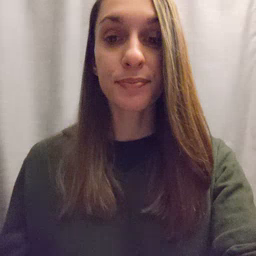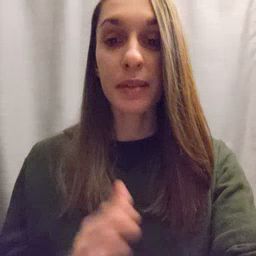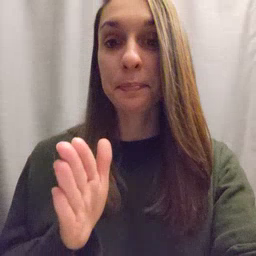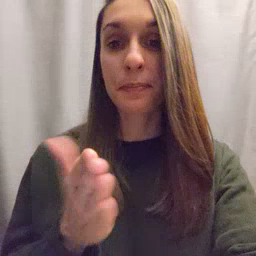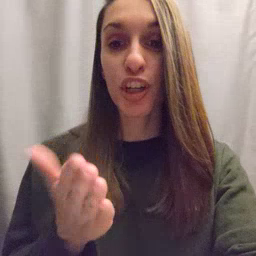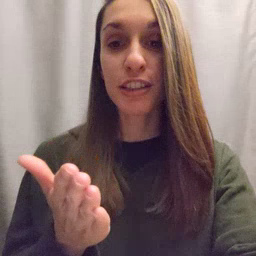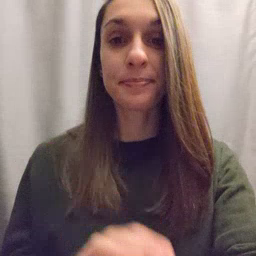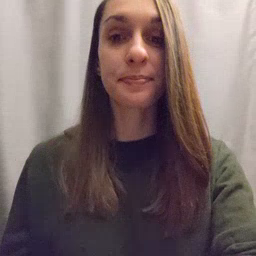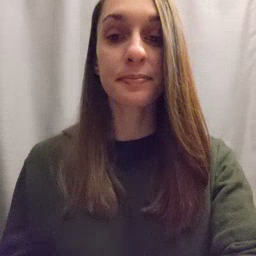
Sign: book